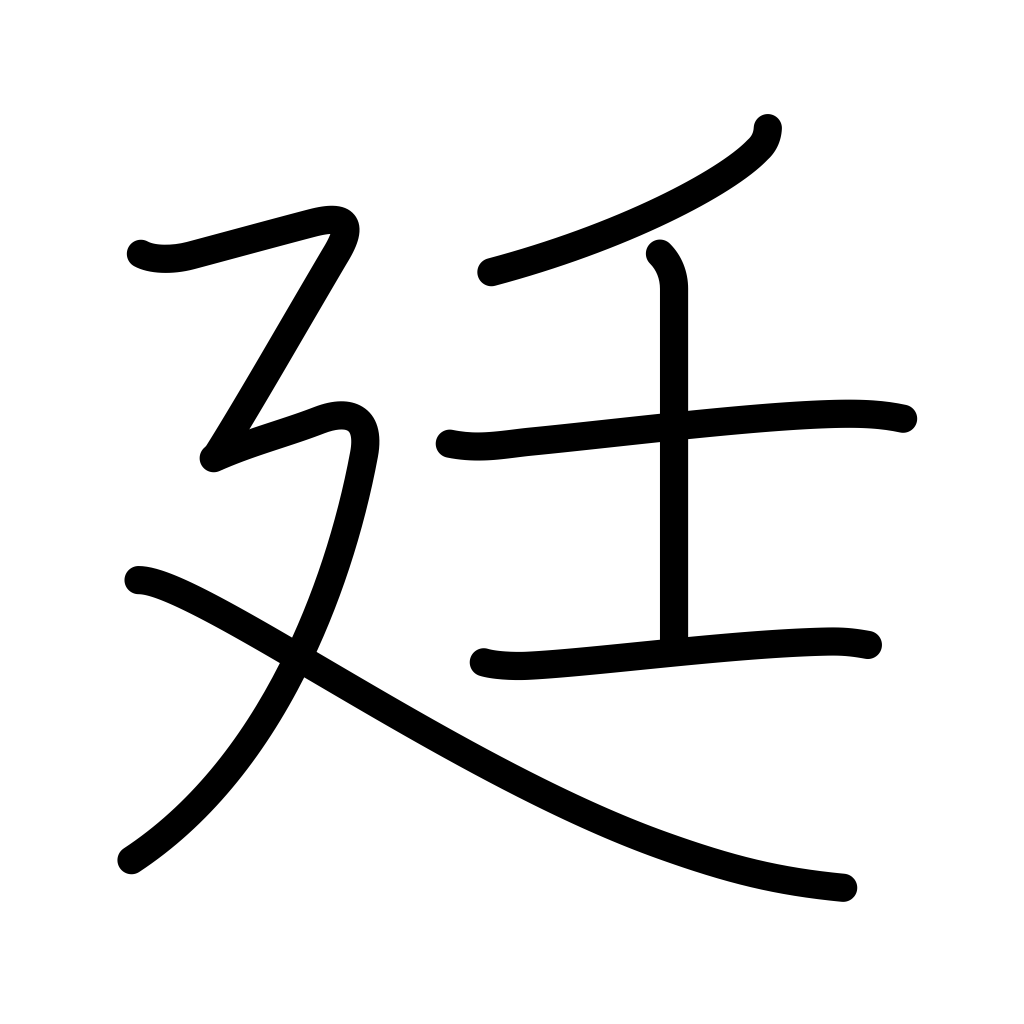
Meaning: courts, imperial court, government office